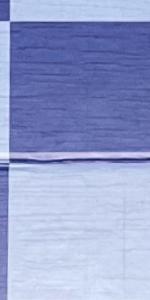
Label: Empty